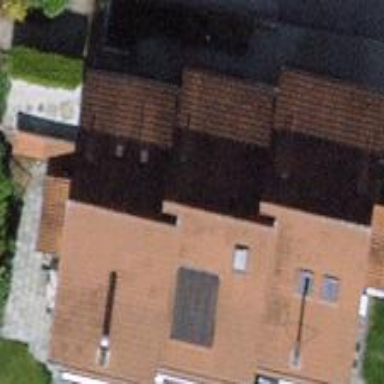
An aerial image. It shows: Terrace-style building with gabled roof.